Group 1:
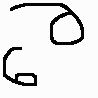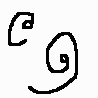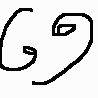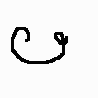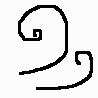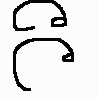
Group 2:
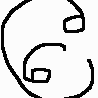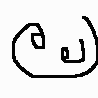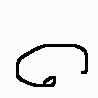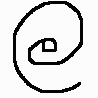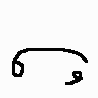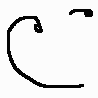
Rule separating the two groups: Curve ends on the left part of the box vs. curve ends on the right part of the box.
Concepts: absolute_position, line_or_curve_endpoint
Author: Giuseppe Insana